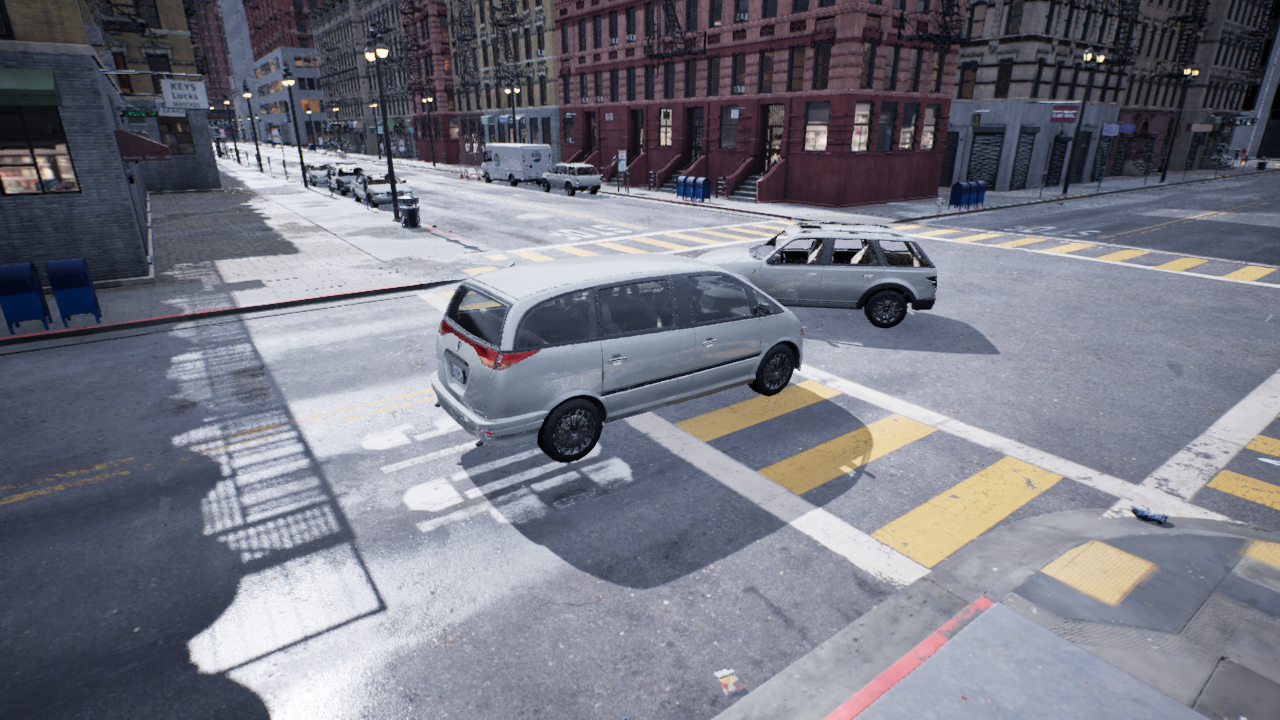
Venue: residential
Lighting: overcast
Vehicle rig: minivan